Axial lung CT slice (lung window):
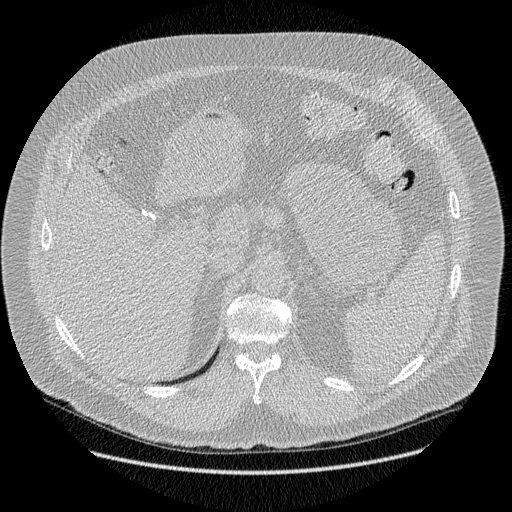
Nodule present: no